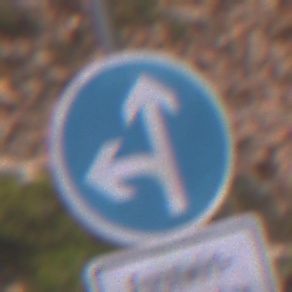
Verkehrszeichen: VorgeschriebeneFahrtrichtungGeradeausOderLinks
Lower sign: BesondereFahrzeugeUndTransportgueter7
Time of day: Midday
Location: Outdoor (Nature)
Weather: Overcast
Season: Autumn
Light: Natural